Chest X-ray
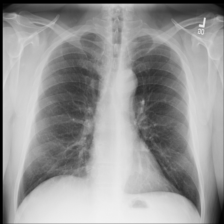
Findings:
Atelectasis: negative
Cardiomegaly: negative
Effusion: negative
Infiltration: negative
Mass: negative
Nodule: negative
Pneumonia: negative
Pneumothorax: negative
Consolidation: negative
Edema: negative
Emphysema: negative
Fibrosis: negative
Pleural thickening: negative
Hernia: negative